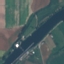
Label: River